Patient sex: M
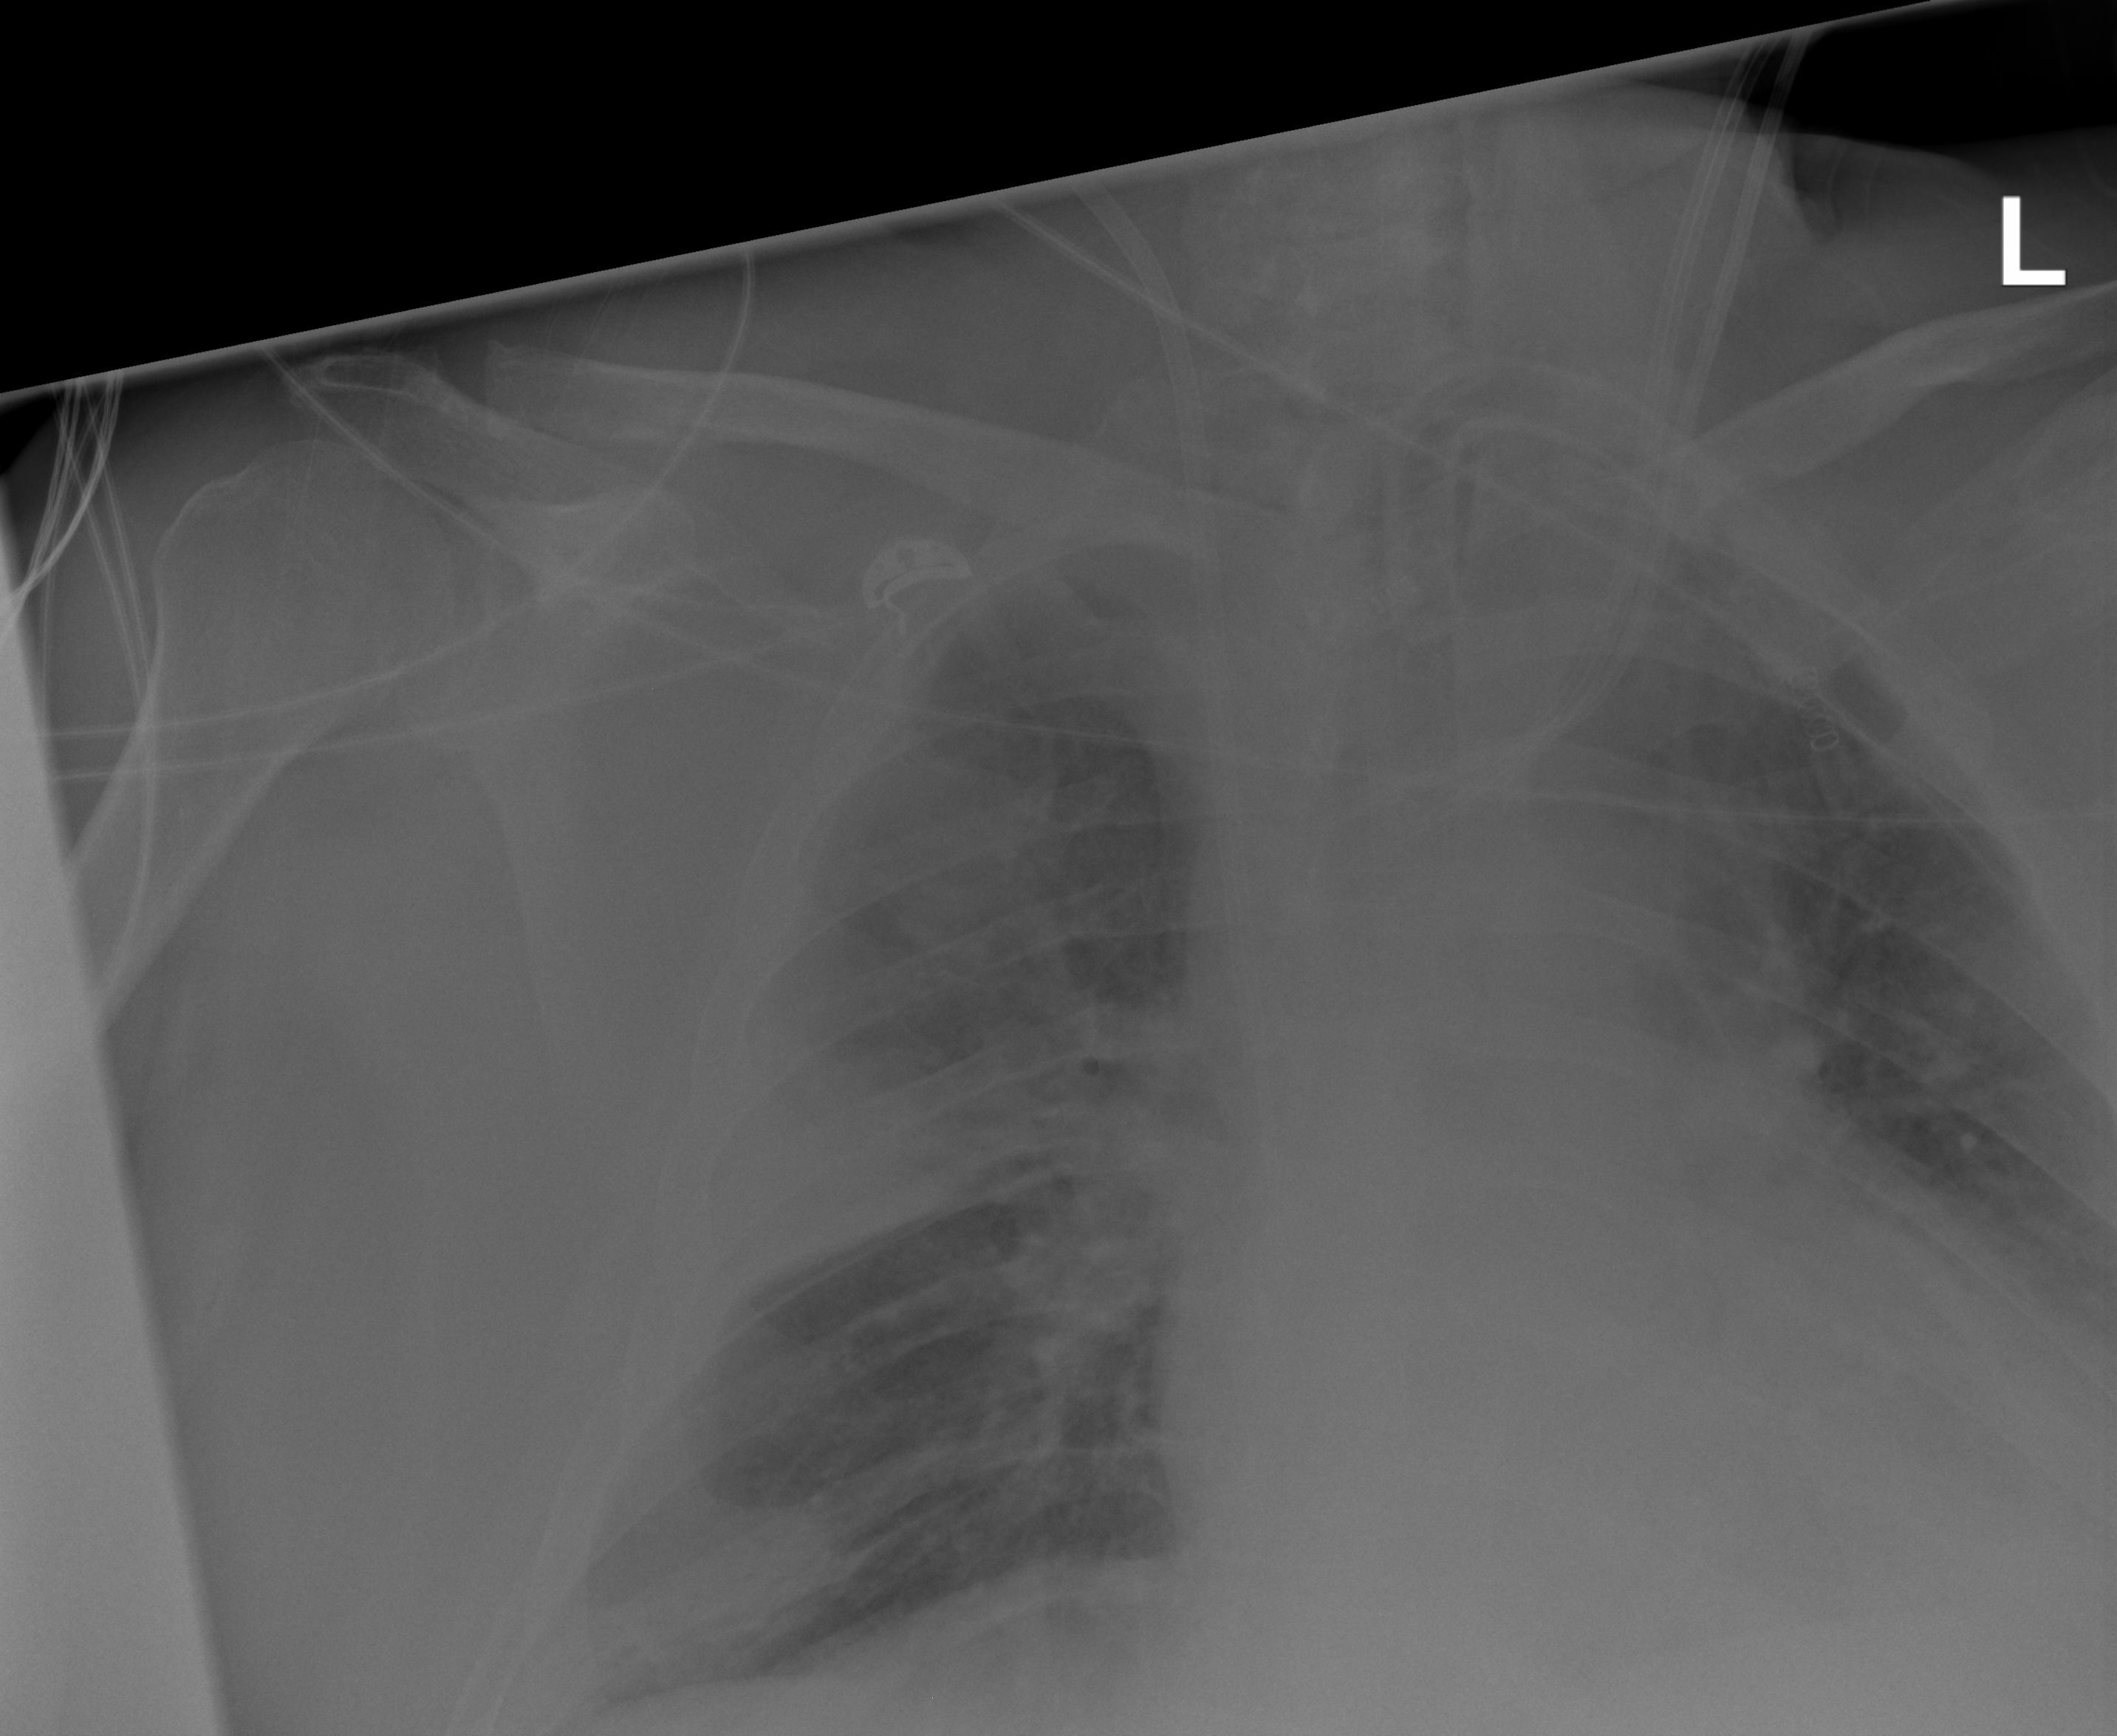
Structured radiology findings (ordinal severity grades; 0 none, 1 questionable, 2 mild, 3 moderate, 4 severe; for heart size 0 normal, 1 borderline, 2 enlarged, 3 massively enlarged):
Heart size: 1
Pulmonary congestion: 0
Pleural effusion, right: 0
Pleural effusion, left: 0
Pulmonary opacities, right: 3
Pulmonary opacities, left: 2
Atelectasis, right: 0
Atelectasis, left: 1